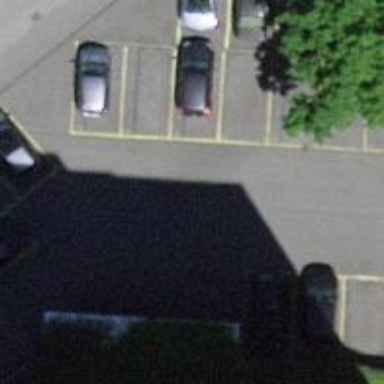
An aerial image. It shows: Parking aisle designated as service road.